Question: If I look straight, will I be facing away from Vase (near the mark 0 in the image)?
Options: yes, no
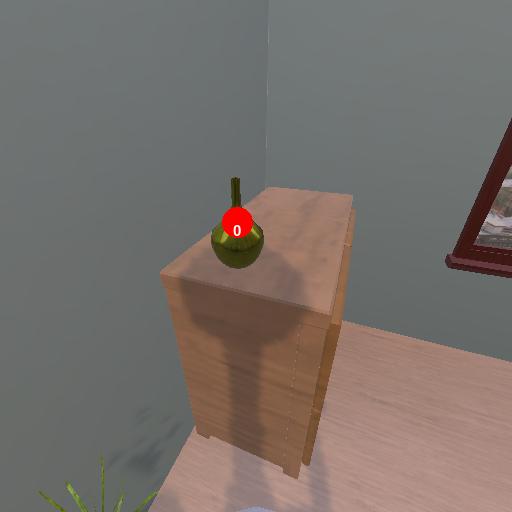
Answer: yes